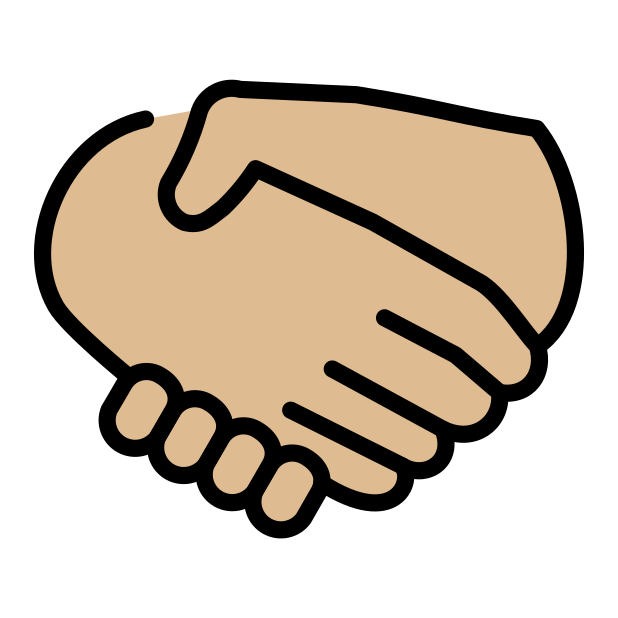
handshake: medium-light skin tone